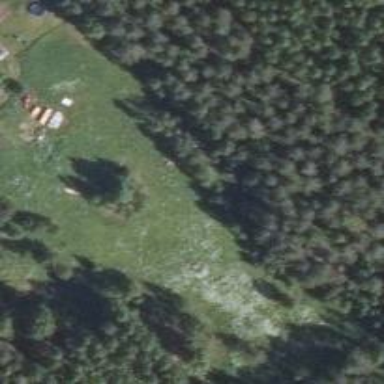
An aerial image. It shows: Beautiful meadow.